The image shows the envelope spectrum of a rolling-element bearing's vibration signal, with the characteristic fault frequencies (BPFO outer race, BPFI inner race, BSF ball, FTF cage) marked as reference lines. Based on the visible evidence, which condition applies: normal, inner_race, outer_race, ball?
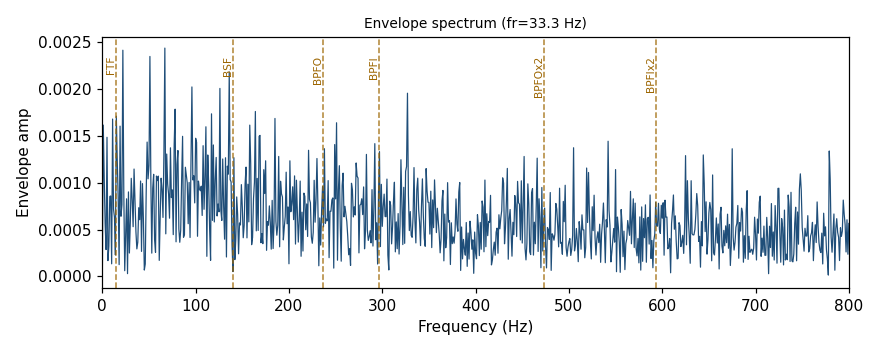
Answer: normal